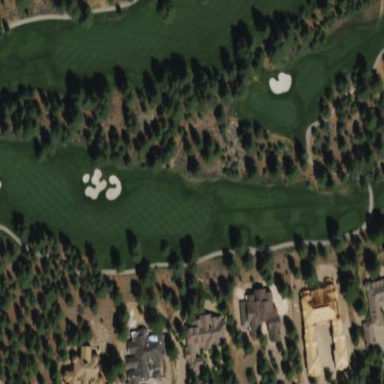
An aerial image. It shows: Area with grass used as rough in golf course.